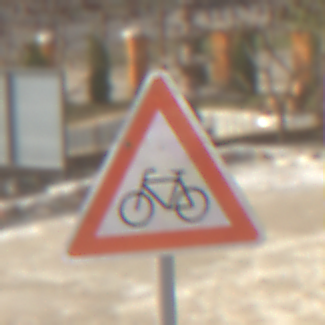
Verkehrszeichen: RadverkehrRechts
Umgebung: Outdoor, Urban
Tageszeit: MorningAfternoon
Wetter: PartlyCloudy
Licht: Natural
Jahreszeit: NotSpecified
Kontrast: HighContrast